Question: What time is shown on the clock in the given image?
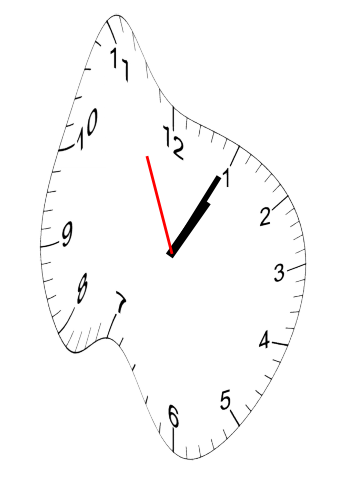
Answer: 01:04:56